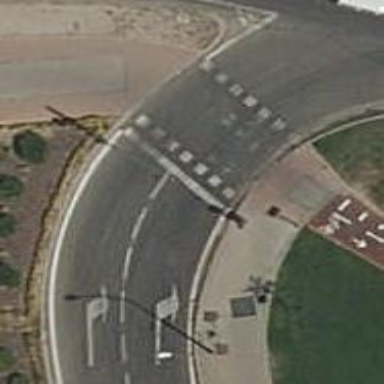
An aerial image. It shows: Crossing with traffic signals.